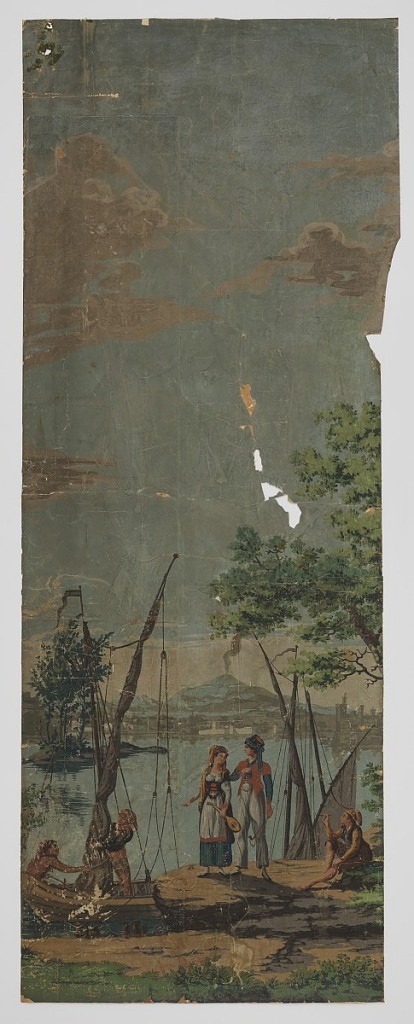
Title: Vues d'Italie
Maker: Jean-Gabriel Charvet
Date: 1810–15
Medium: Block printed on handmade paper
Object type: Scenic - panel
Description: Twenty-two pieces of French scenic wallpaper showing scenes of Italy. The seventeen largest pieces of the paper form four scenes, together filling a space approximately 87" high, of approximately 43 running feet. Plus about 12 unnumbered small fragments of various sizes to be used in remounting the scenes.